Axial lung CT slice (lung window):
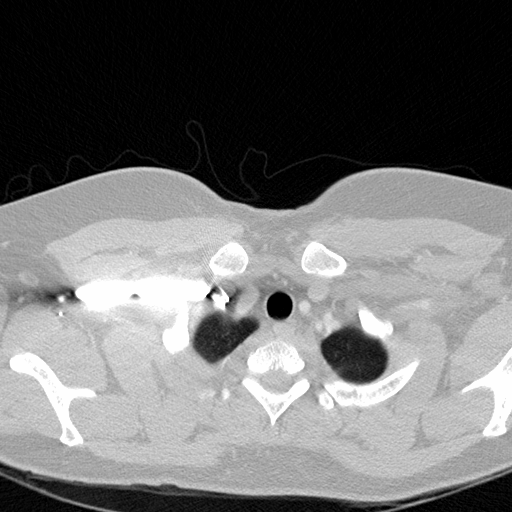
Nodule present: no